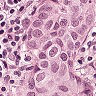
Metastatic tissue present: yes